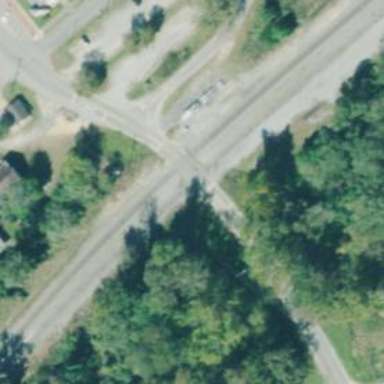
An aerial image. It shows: Level crossing on the railway with lights.